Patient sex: F
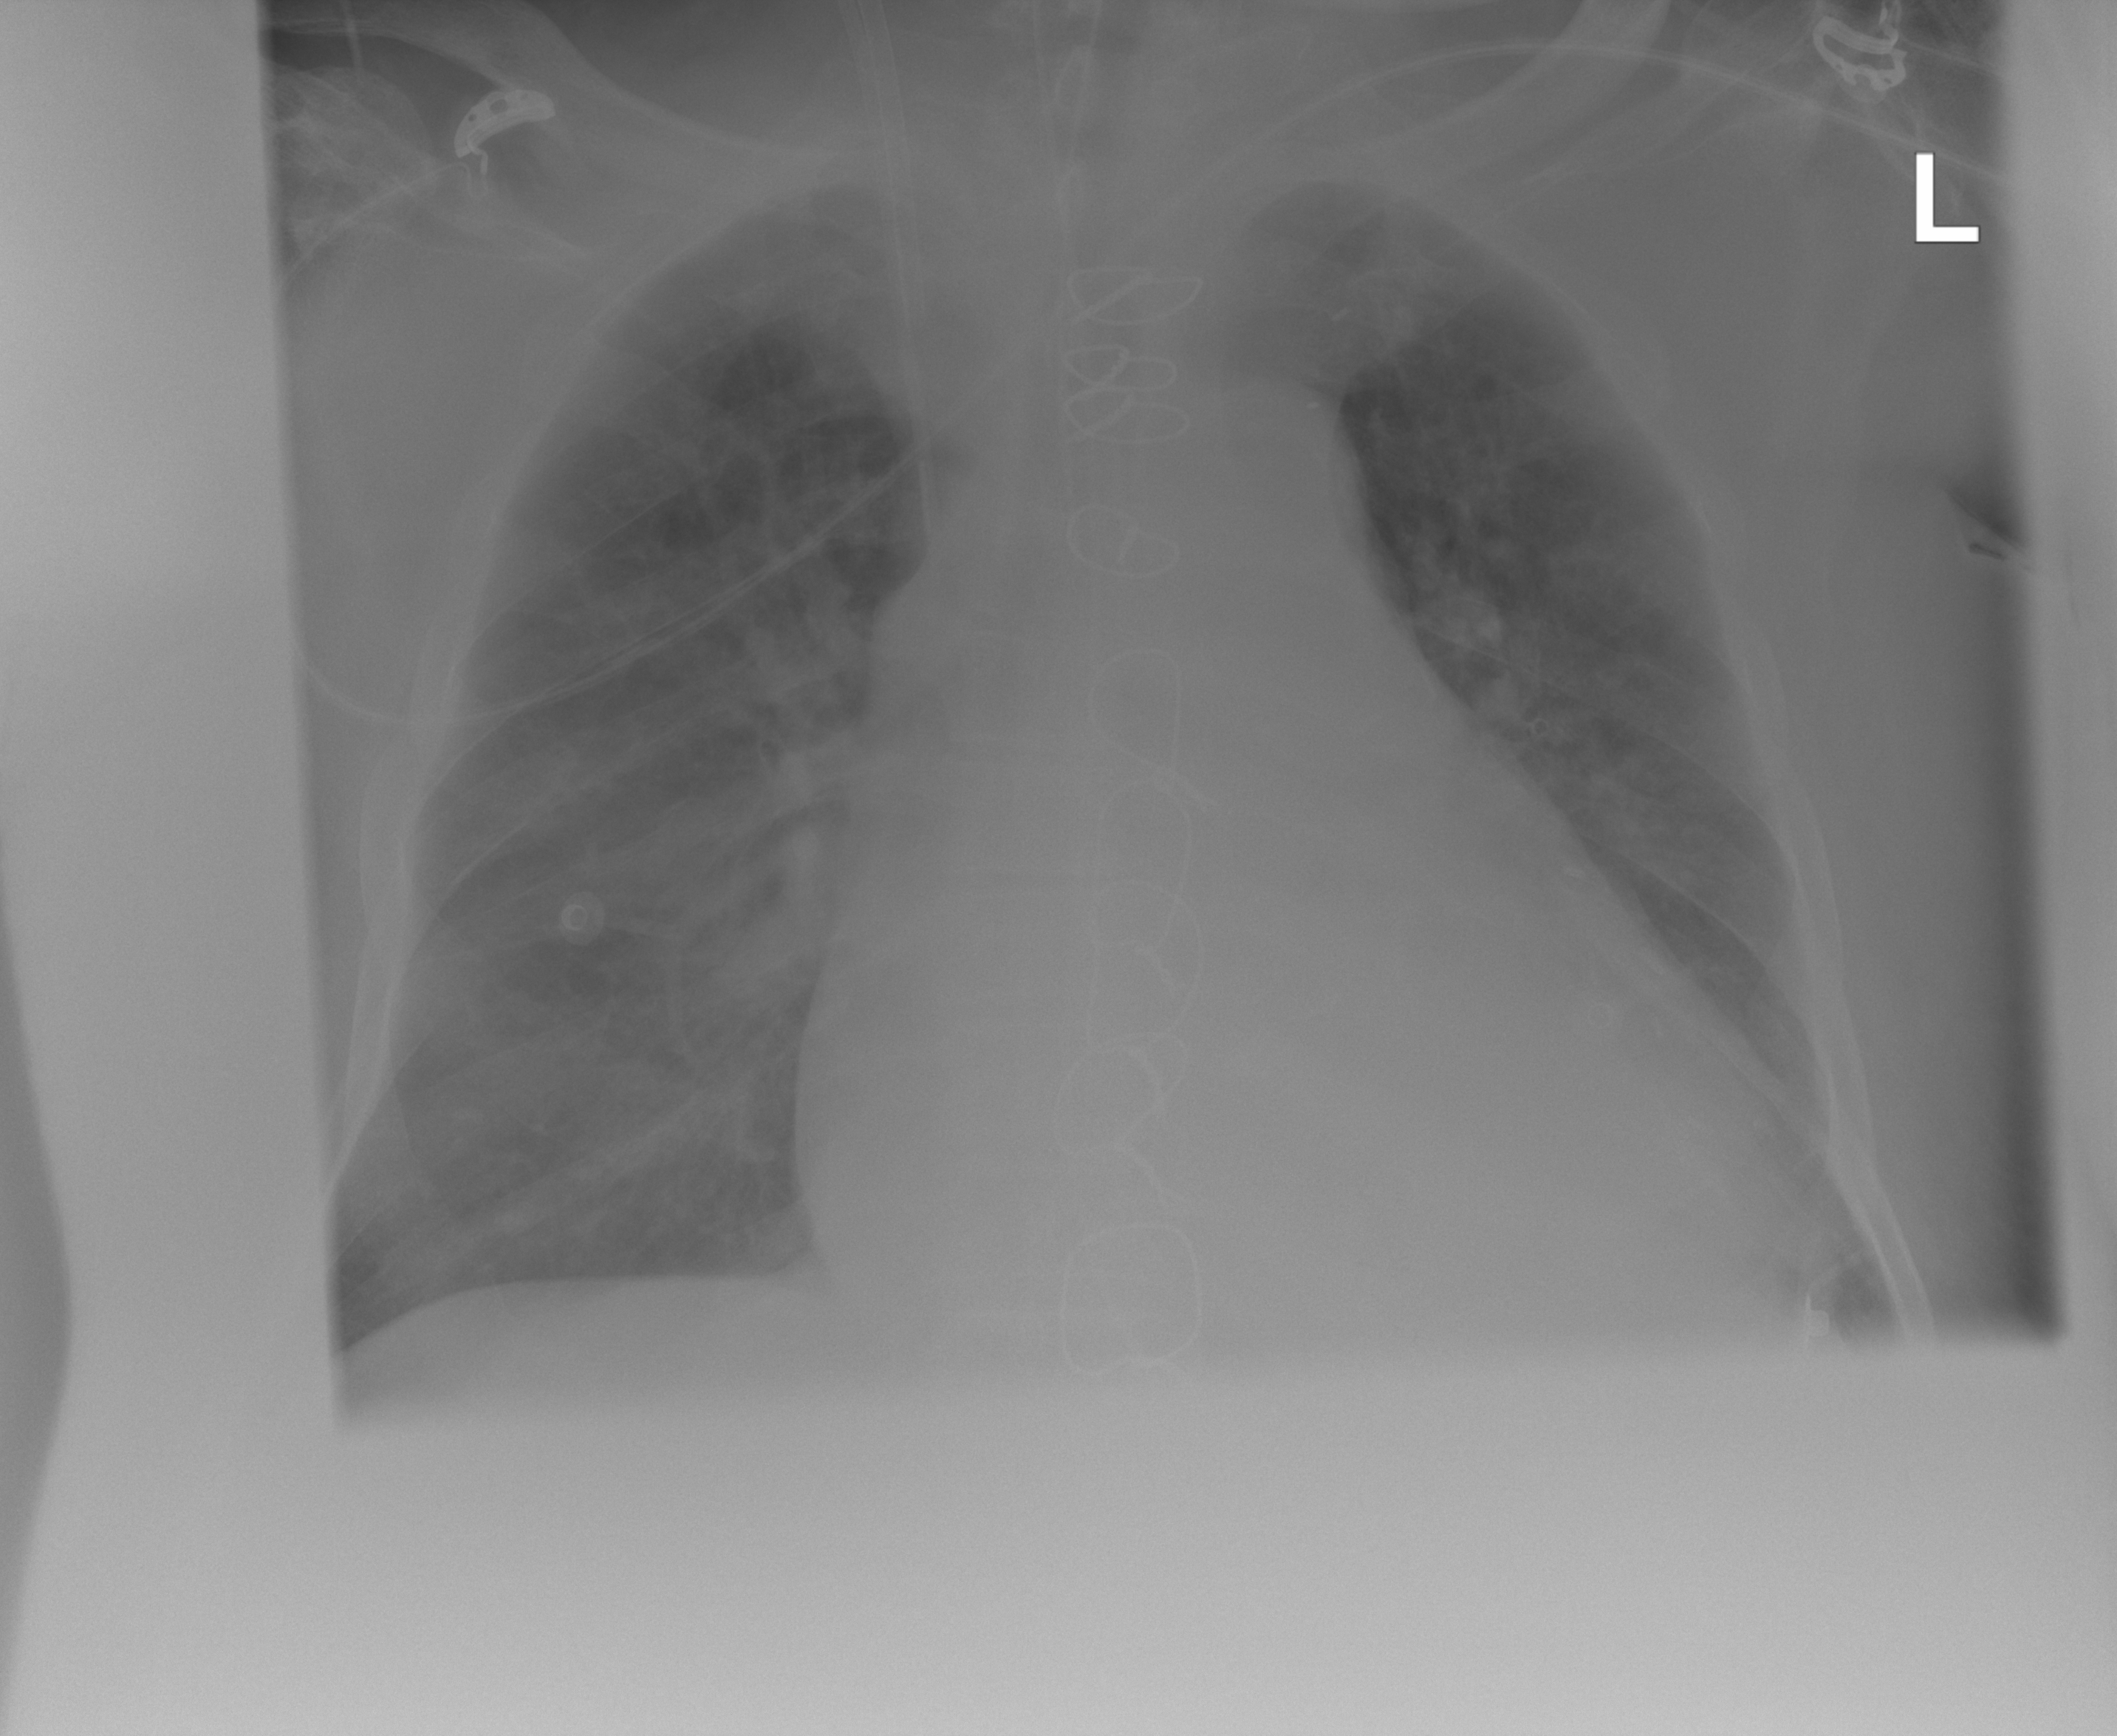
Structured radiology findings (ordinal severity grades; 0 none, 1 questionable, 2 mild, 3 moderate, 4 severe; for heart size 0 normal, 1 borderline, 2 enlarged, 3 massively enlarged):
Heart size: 3
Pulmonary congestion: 2
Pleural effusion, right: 0
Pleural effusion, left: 2
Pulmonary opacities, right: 0
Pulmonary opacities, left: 0
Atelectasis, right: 0
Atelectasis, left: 2